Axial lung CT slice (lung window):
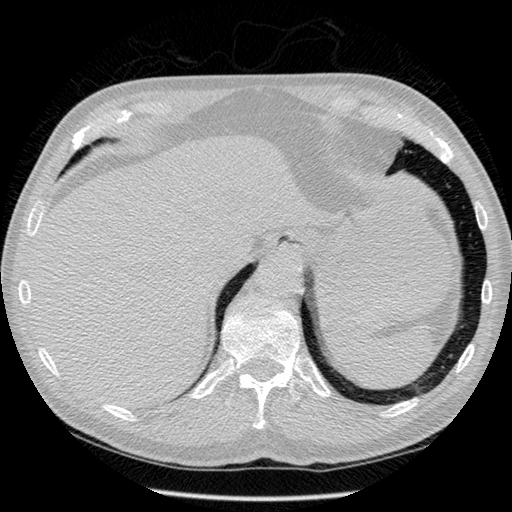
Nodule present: no